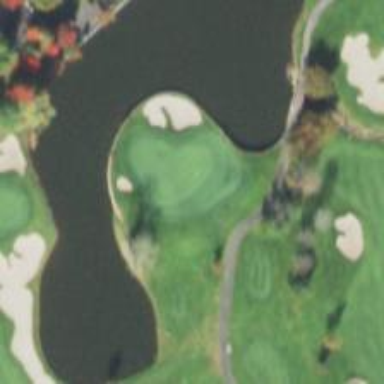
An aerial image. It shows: Golf hole.